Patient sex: M
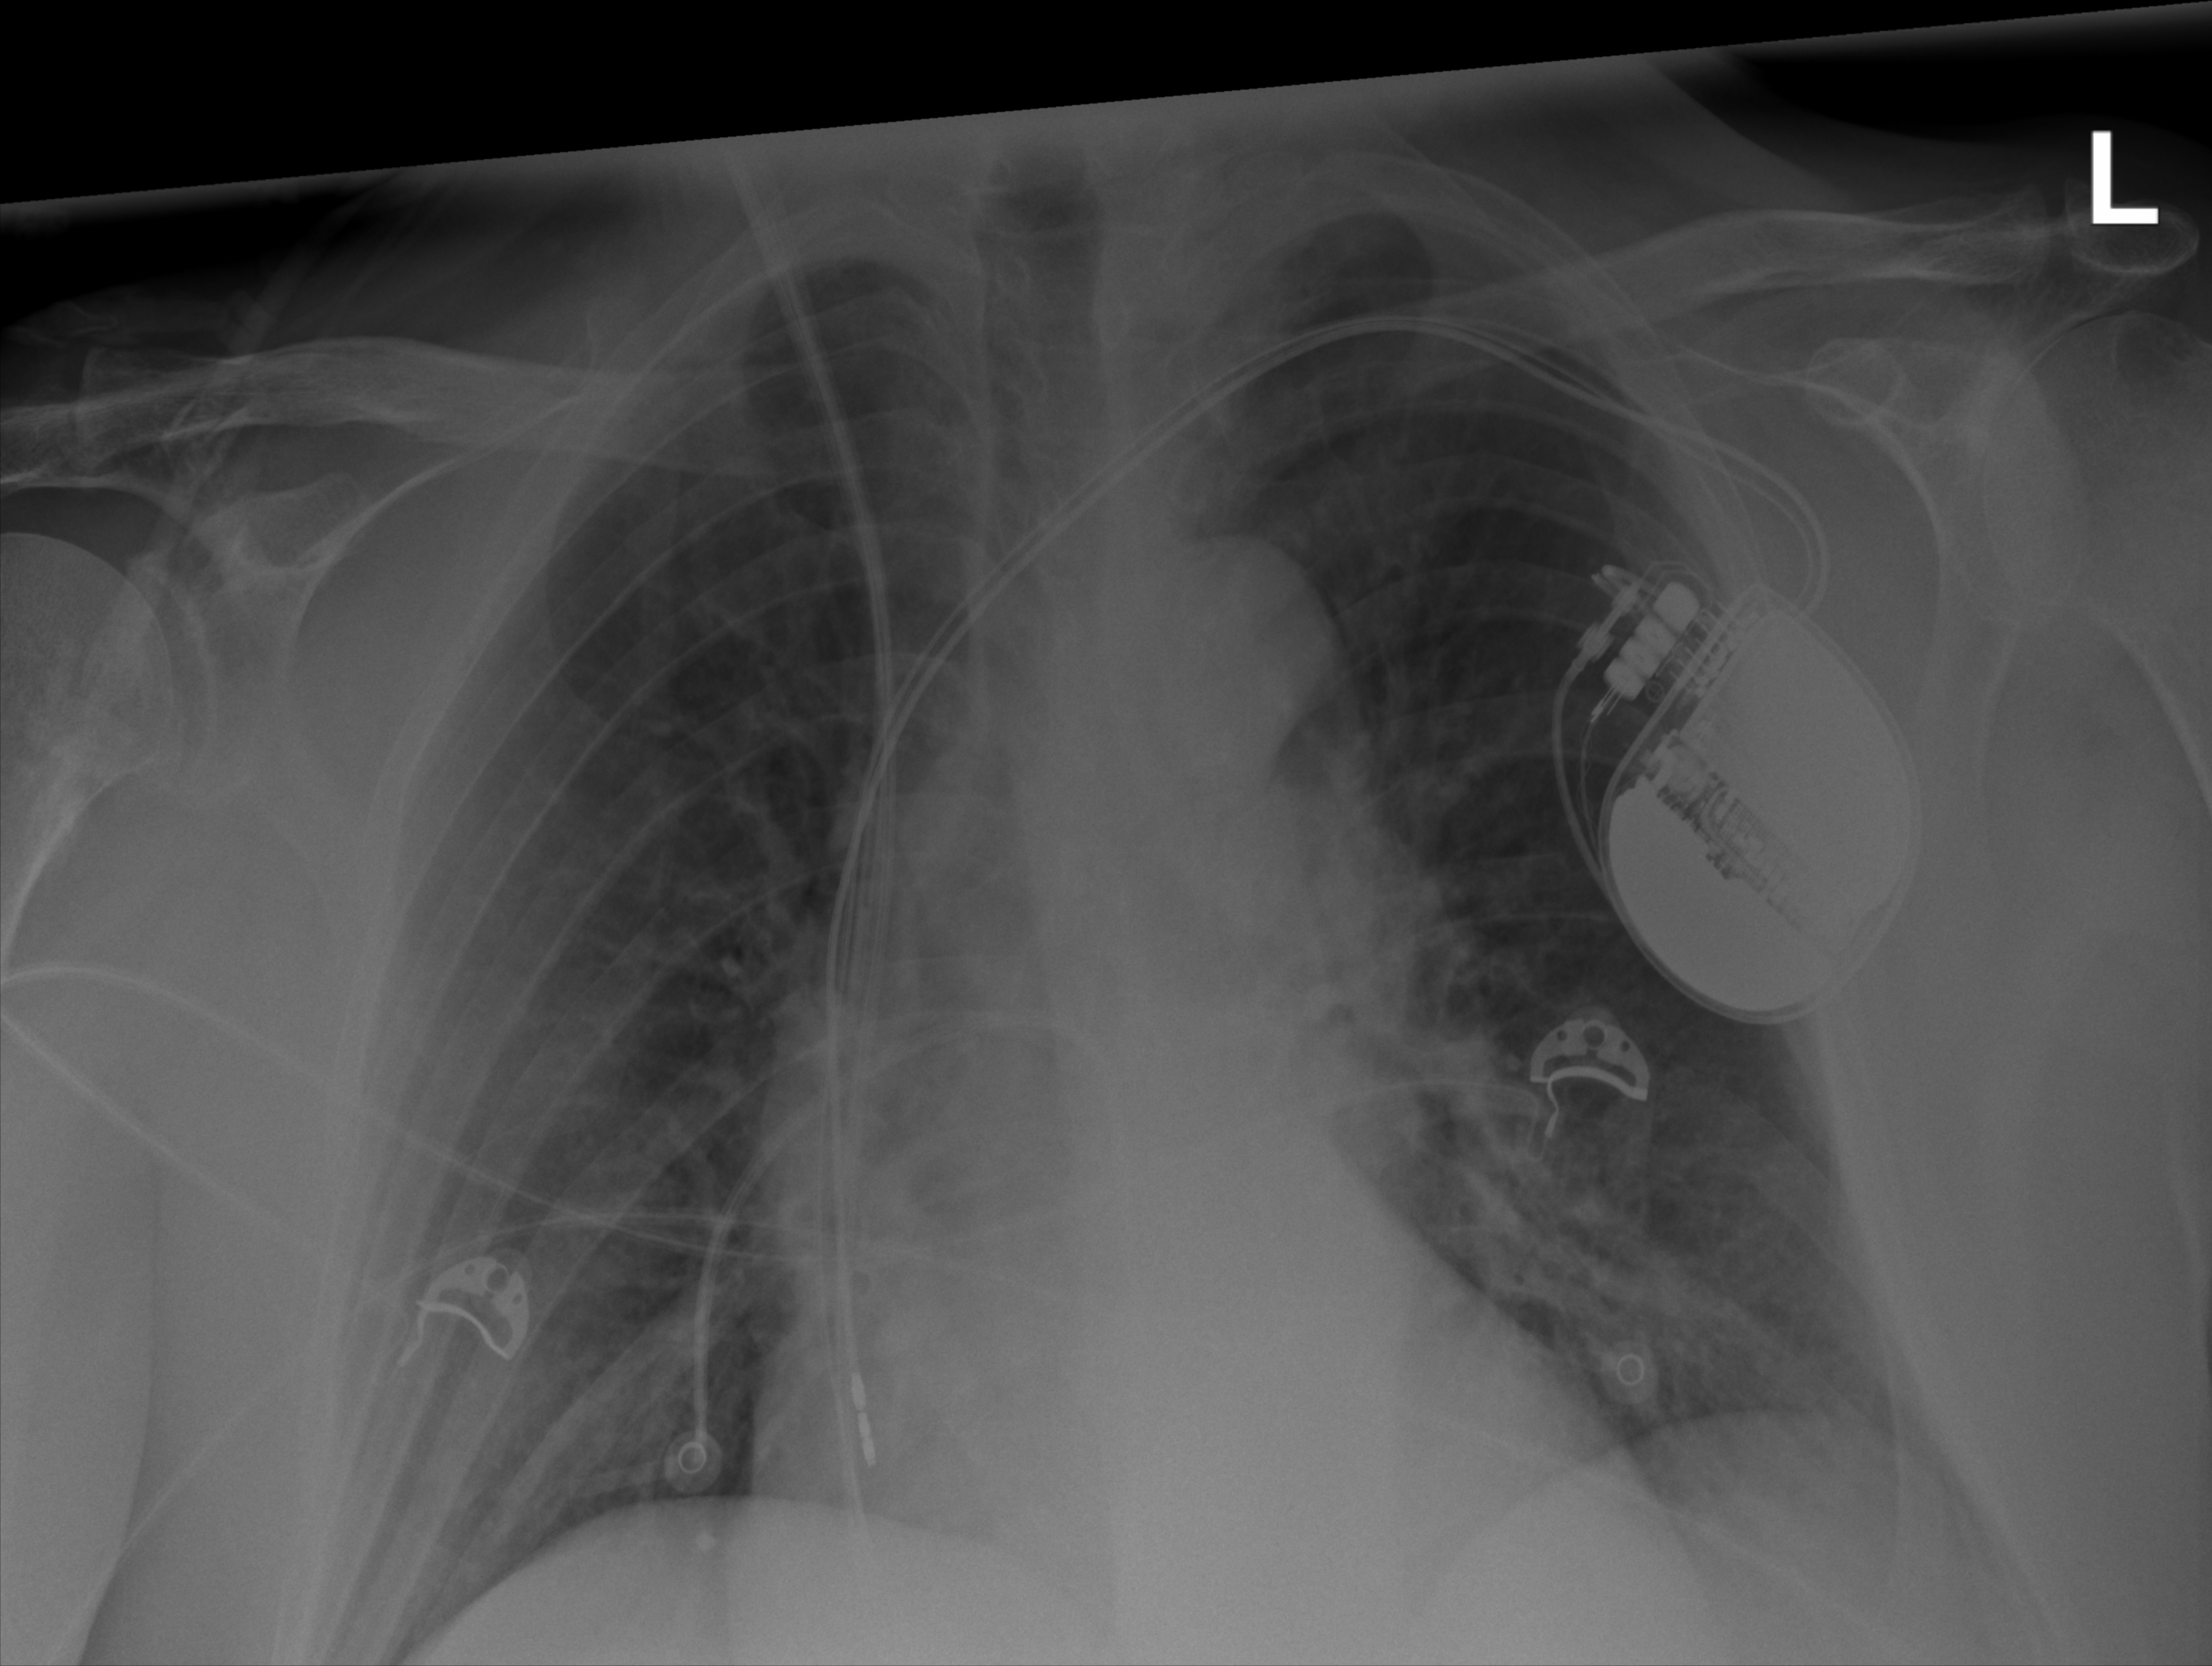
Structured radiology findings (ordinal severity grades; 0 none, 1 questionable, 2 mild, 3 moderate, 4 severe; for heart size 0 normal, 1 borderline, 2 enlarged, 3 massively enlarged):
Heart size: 2
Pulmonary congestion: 2
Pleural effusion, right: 1
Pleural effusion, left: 0
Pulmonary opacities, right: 1
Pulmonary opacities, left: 2
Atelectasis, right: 2
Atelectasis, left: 0